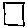
Label: square